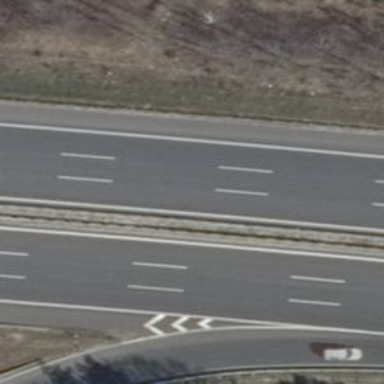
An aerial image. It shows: Asphalt motorway.